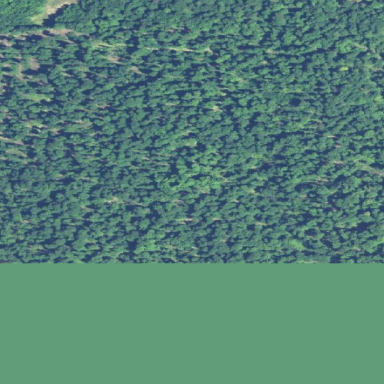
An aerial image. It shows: Commercial forest used for forestry purposes.